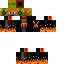
A female human skin with dark skin, wearing brown long hair dressed in a green hoodie and brown pants, featuring a closed mouth.